Question:
How to achieve this iOS 7 paper folding animation using CALayer.
Thanks in advance.
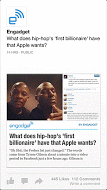
Answer: If you want t achieve an effect like that you should start to learn about 'CALayer's in particular this subclass 'CATransformLayer' and its property '-sublayerTransform'.
> CATransformLayer objects are used to create true 3D layer hierarchies,
rather than the flattened hierarchy rendering model used by other
CALayer classes.Unlike normal layers, transform layers do not flatten their sublayers
into the plane at Z=0.
This is a good starting point <URL>.